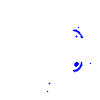
Particle: kaon